Interaction volume radius: 10 \u00c5
Interaction volume height: 30 \u00c5
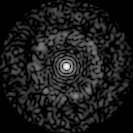
Disorder parameter: 0.8407